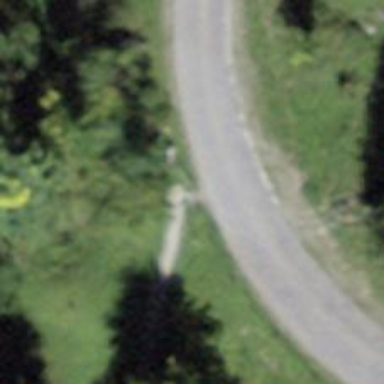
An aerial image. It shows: Cycle barrier.